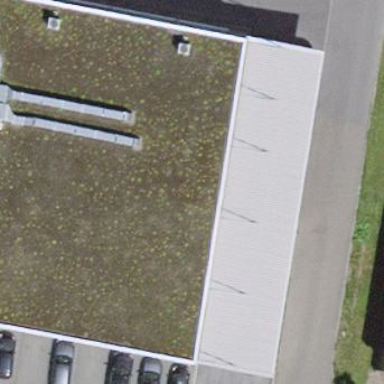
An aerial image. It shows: View of roof of building.